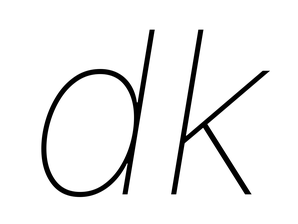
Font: Inter-Italic_Thin_Italic